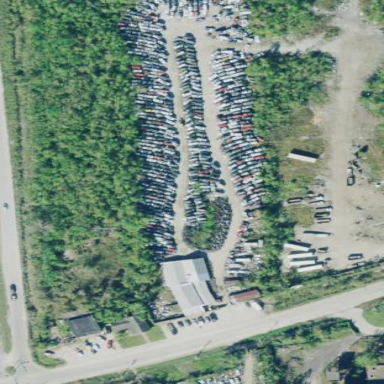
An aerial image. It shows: Scrap yard situated in industrial area.